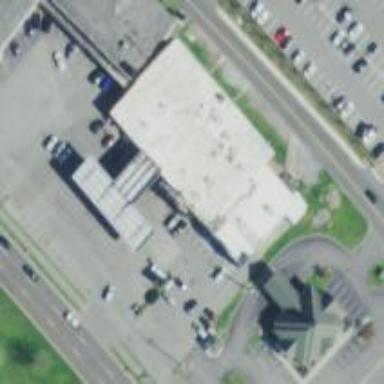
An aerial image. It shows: Convenience shop.